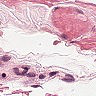
Metastatic tissue present: no